Field crop: tomato
Growth stage: 1
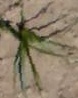
Species: cyperus